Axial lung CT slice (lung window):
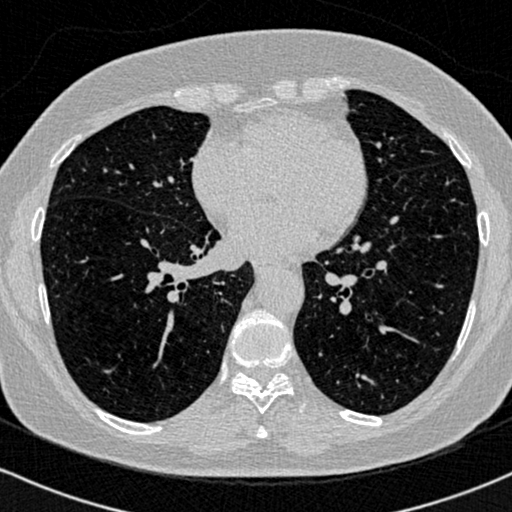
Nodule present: no